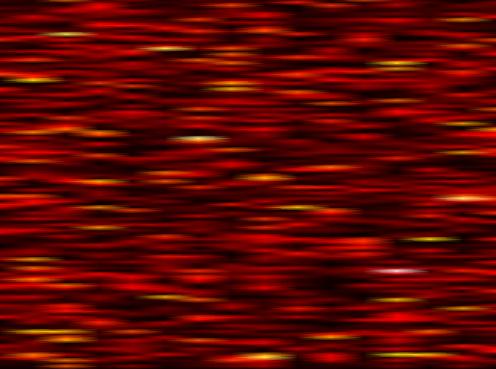
Label: UFMC